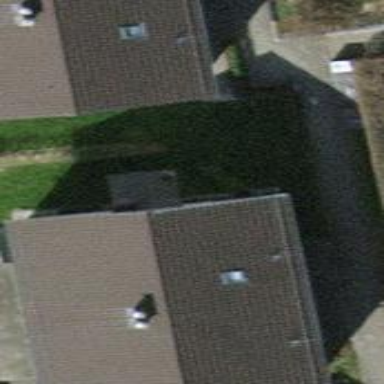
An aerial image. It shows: Semidetached house with gabled roof.